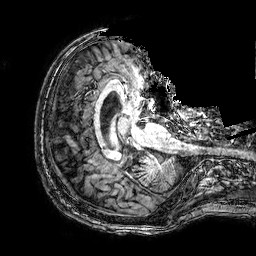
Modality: T1w
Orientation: axial
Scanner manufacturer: philips
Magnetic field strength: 3 T
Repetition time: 0.0096 s
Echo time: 0.0046 s